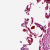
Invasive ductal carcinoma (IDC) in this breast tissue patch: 0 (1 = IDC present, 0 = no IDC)